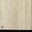
Piece: xx